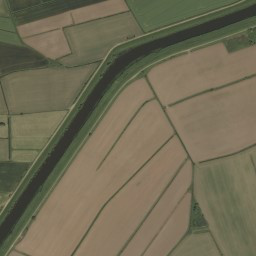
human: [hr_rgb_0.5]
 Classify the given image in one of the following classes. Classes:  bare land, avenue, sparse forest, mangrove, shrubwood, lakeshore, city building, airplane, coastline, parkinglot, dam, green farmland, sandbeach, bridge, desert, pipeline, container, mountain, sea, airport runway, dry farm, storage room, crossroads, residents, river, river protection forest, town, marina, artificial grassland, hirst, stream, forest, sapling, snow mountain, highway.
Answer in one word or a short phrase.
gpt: river